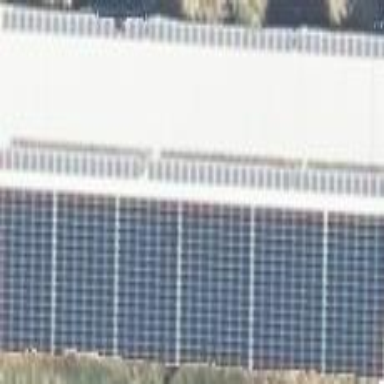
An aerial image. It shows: Building equipped with solar photovoltaic panel for generating electricity. The small installation is solar power generator.